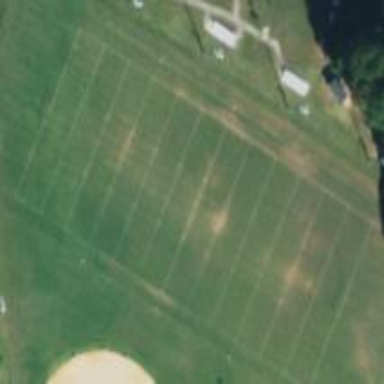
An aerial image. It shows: Pitch used for American football and soccer activities.